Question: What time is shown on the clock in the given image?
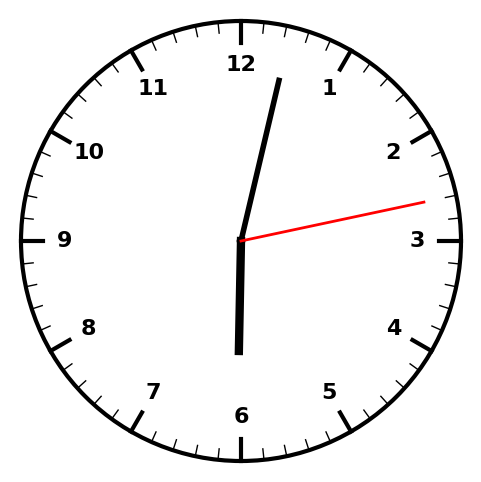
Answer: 06:02:13